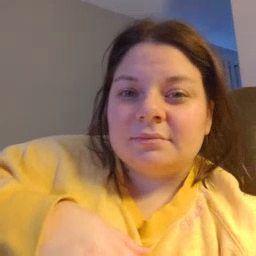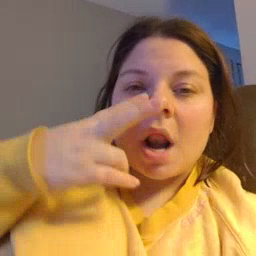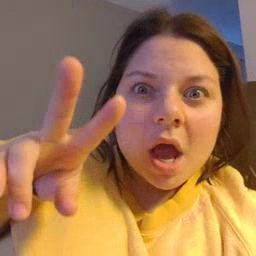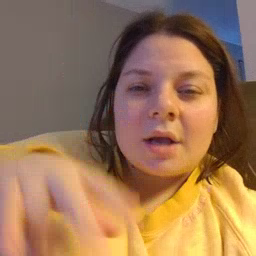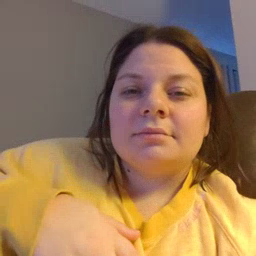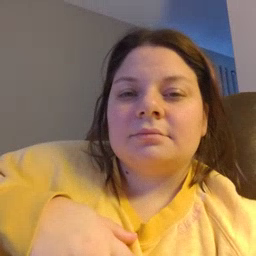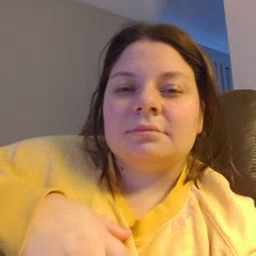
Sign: look